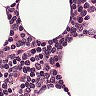
Metastatic tissue present: no